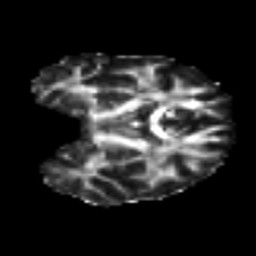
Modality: FA
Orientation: coronal
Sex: female
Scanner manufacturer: ge
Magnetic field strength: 3 T
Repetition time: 7 s
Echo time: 0.08 s